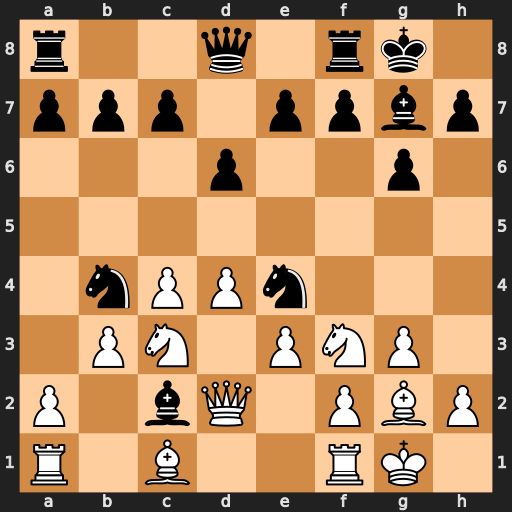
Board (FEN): r2q1rk1/ppp1ppbp/3p2p1/8/1nPPn3/1PN1PNP1/P1bQ1PBP/R1B2RK1
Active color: w
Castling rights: -
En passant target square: -
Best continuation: Nxe4 Bxe4 Qxb4